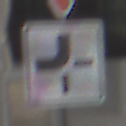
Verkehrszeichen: VerlaufVorfahrtsstrasse2
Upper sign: VorfahrtGewaehren
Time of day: Midday
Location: Outdoor (Urban)
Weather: Overcast
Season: NotSpecified
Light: Natural